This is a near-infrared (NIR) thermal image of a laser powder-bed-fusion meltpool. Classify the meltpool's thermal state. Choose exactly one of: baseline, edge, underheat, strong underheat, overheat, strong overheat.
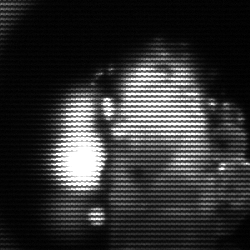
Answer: strong underheat